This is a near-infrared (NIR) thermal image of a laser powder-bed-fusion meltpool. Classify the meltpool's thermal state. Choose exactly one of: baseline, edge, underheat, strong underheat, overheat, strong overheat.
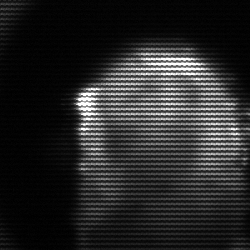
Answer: baseline